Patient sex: M
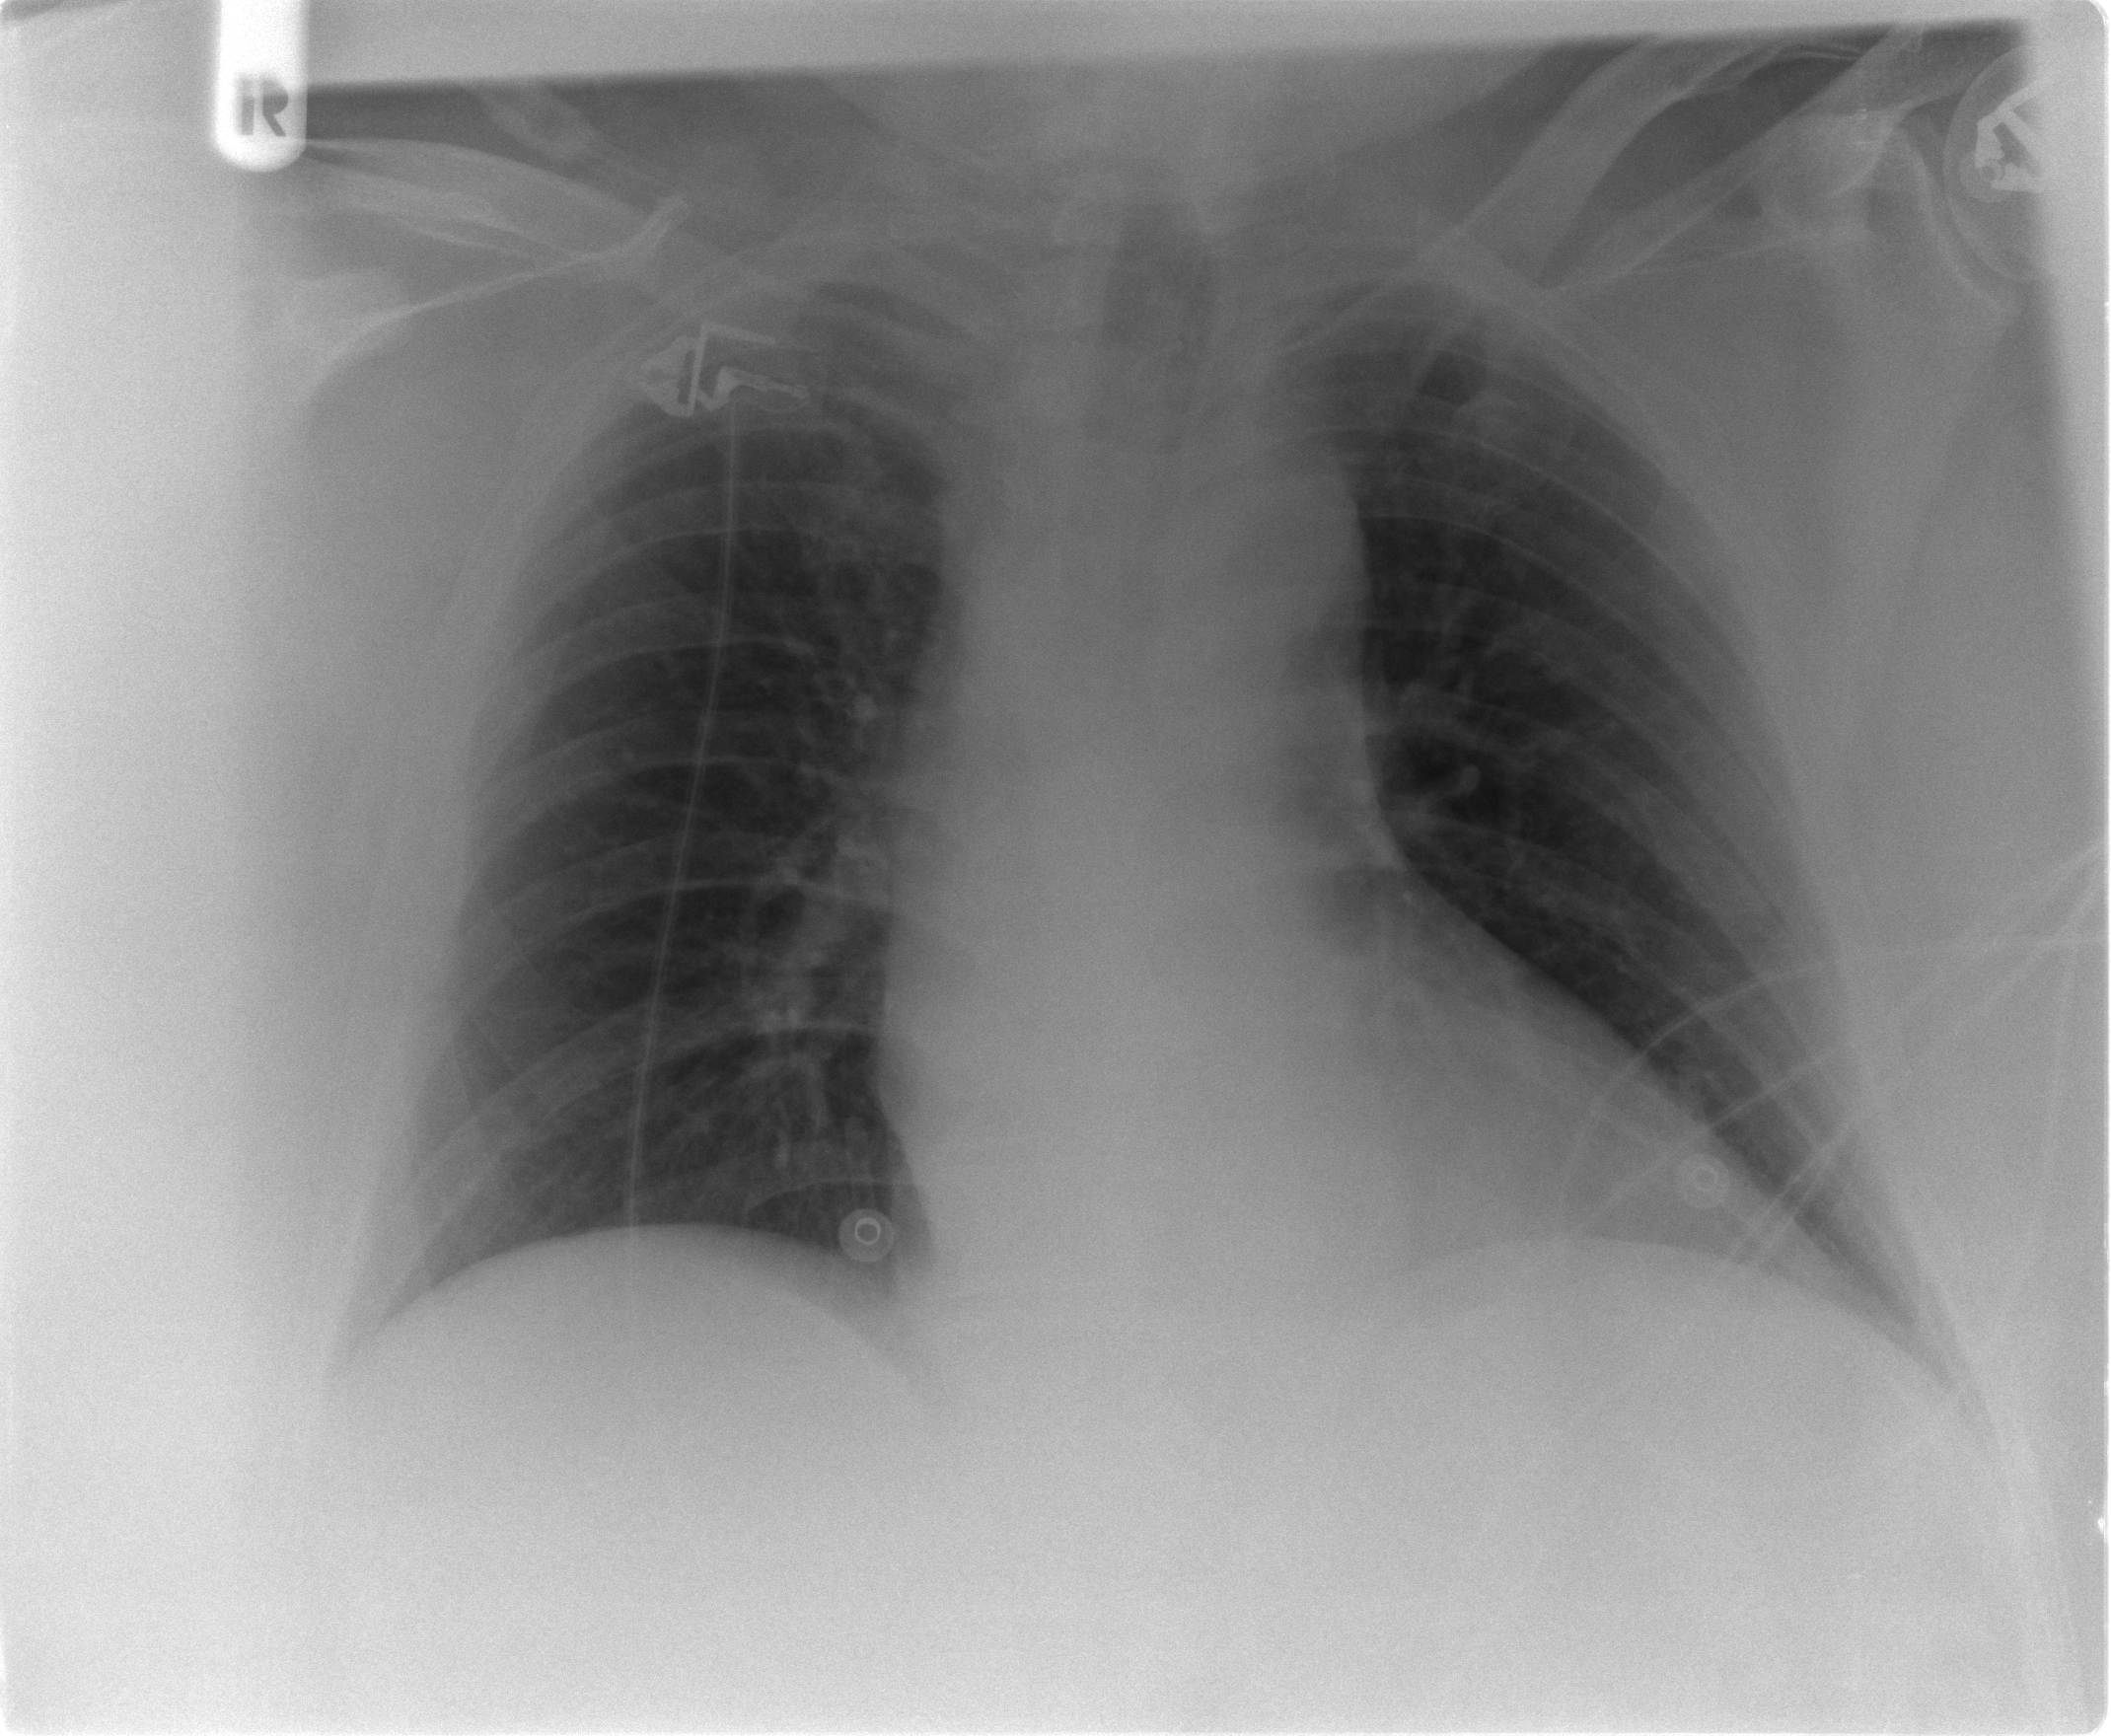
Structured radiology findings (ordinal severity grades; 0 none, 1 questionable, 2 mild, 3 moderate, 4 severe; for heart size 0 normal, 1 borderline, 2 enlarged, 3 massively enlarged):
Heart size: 2
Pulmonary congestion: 2
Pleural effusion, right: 0
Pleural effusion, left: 0
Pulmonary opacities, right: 0
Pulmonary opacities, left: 0
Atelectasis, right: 0
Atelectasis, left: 0